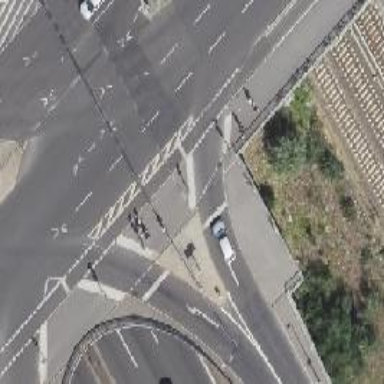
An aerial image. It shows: Crossing with traffic signals.